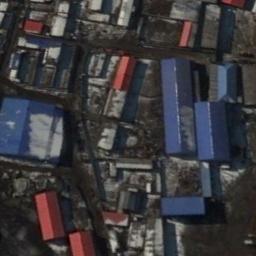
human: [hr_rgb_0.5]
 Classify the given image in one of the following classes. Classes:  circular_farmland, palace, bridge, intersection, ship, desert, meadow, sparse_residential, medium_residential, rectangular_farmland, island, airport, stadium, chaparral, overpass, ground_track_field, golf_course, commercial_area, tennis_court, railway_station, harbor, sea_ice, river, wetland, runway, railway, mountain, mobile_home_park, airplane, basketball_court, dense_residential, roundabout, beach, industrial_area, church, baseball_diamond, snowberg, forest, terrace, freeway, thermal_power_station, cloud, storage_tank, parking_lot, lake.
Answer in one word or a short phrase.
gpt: industrial_area